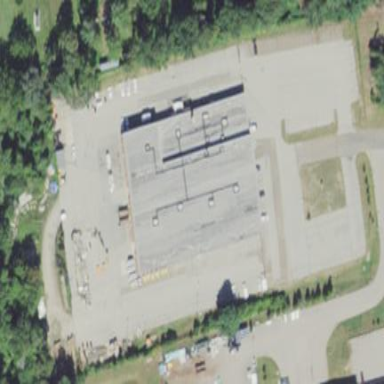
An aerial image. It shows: Utility area.